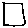
Label: square